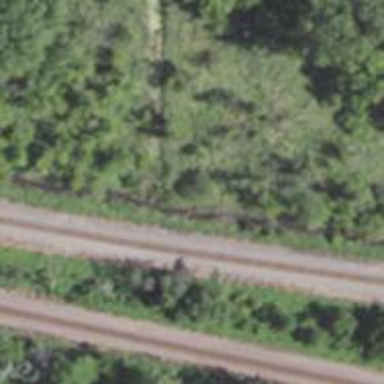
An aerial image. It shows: Railway track.